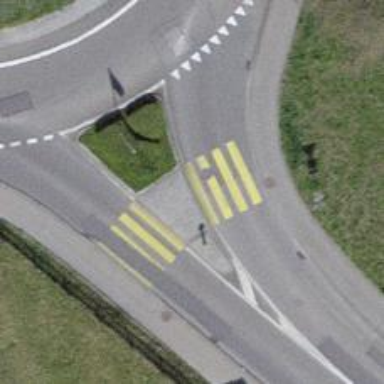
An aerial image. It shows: Kerb barrier.